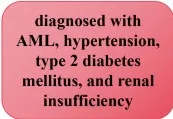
Timeline of the treatment.
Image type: chart (chart)